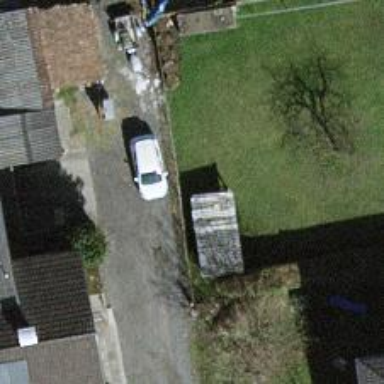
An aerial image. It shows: Driveway made of pebblestone.